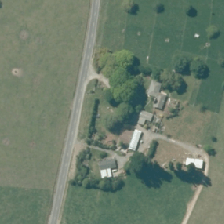
Land cover: deciduous_hardwood